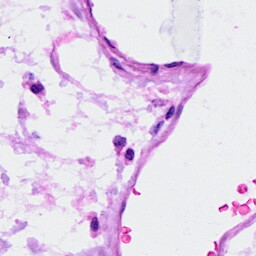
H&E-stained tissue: Ovarian